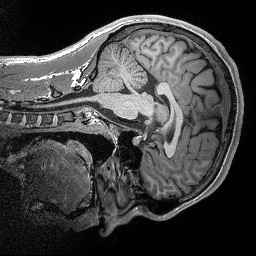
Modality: T1w
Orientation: sagittal
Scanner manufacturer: siemens
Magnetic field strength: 3 T
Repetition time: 2.3 s
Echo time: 0.00298 s